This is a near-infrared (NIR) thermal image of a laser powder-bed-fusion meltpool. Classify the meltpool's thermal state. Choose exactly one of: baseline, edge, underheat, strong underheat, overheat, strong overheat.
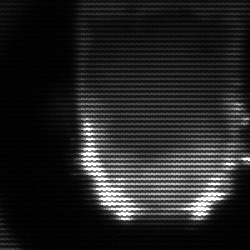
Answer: baseline